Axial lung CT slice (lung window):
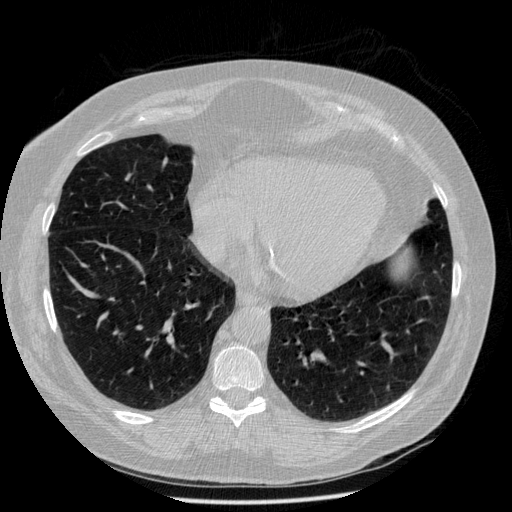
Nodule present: no